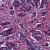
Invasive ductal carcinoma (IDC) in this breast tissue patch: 1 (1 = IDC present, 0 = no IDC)